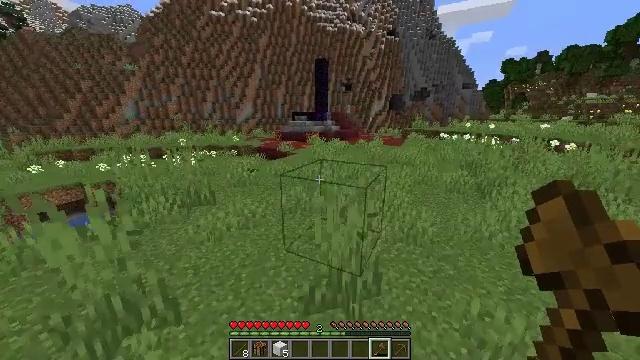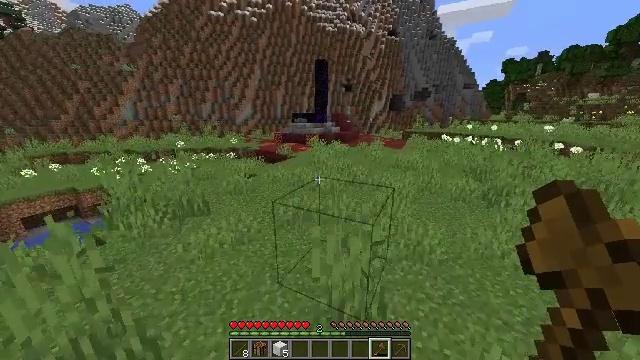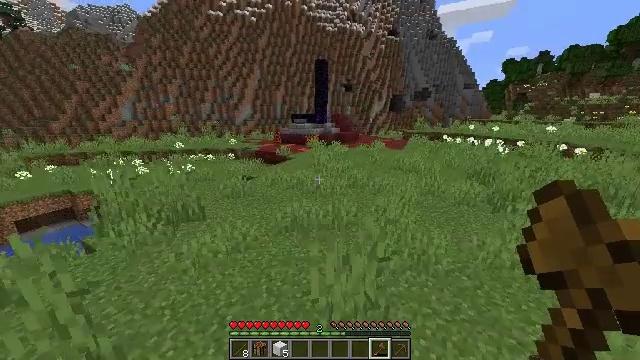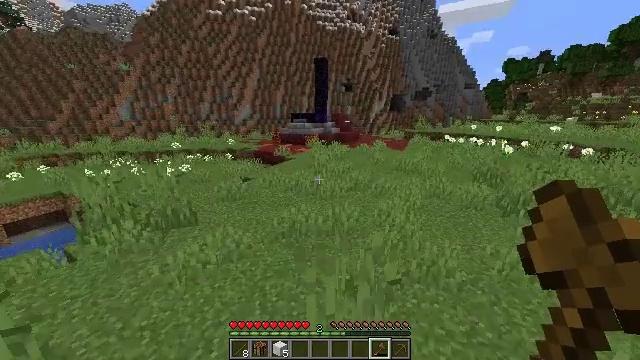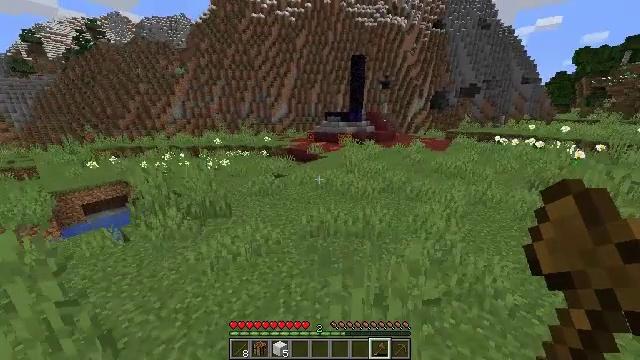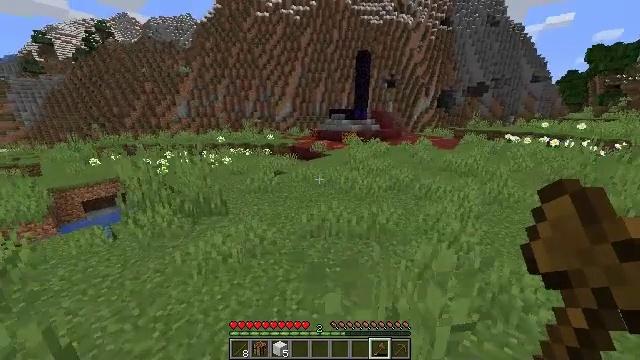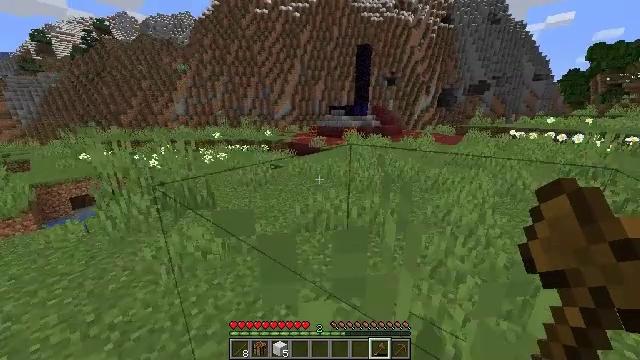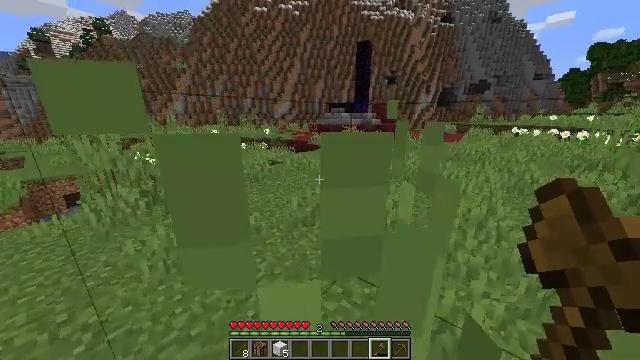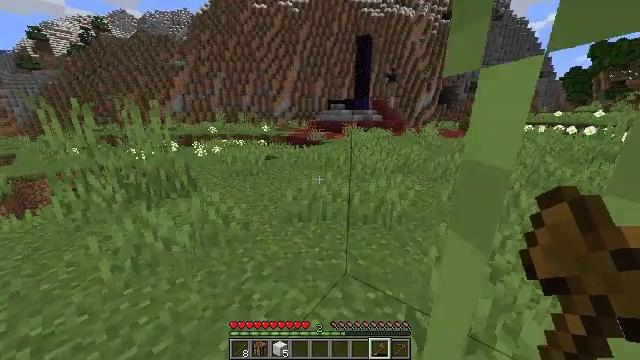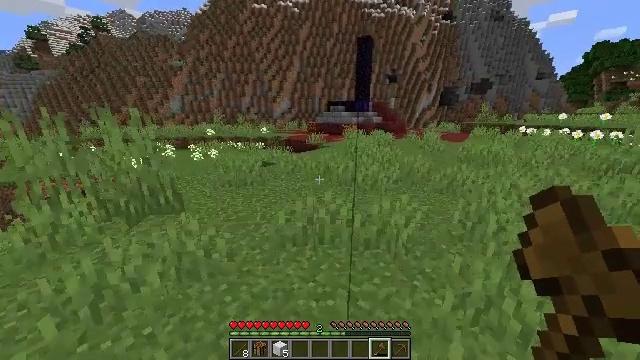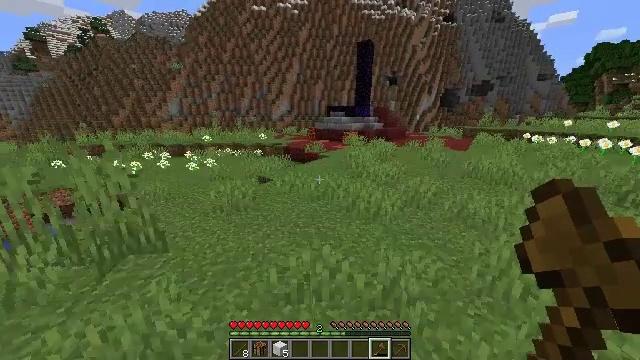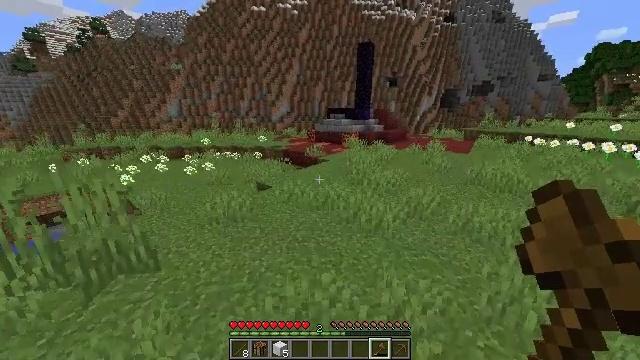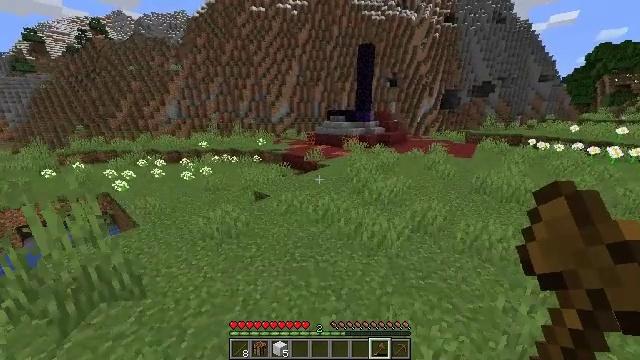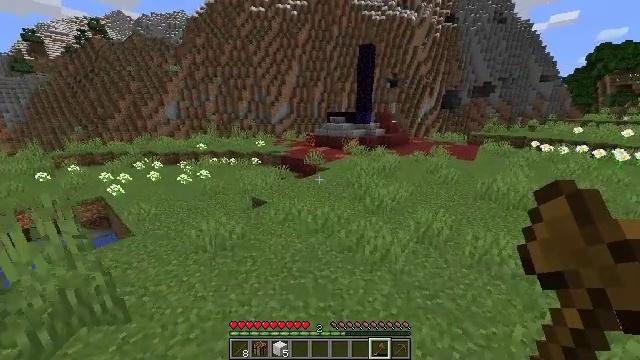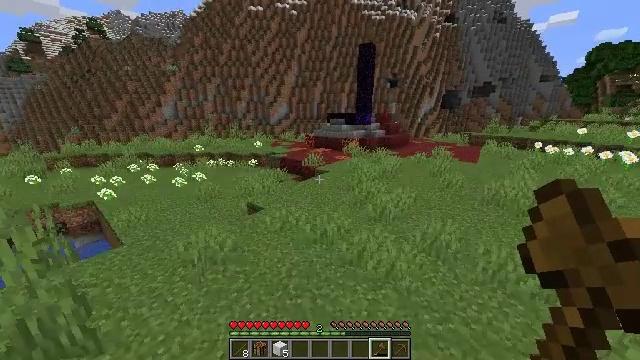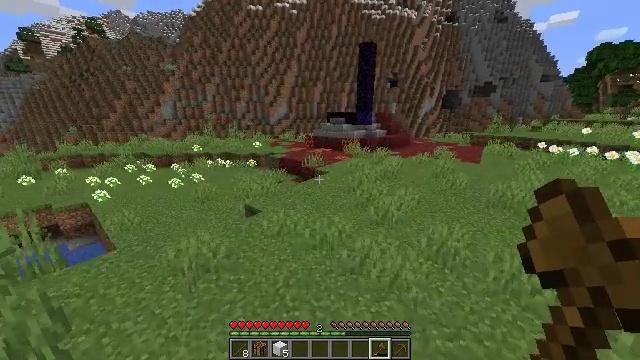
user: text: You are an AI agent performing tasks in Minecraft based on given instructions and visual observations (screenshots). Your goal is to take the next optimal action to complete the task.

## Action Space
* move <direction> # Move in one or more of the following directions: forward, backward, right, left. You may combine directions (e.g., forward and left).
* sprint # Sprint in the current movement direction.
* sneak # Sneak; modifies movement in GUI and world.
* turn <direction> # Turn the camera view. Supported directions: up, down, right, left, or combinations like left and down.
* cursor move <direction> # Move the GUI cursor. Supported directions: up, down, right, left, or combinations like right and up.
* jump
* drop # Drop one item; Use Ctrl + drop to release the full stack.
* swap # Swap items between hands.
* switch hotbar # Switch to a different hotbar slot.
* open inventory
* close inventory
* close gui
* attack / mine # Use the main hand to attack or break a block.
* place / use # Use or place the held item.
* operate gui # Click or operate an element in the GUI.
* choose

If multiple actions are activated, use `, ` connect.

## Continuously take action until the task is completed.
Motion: motion action
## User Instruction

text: Mine a chest to move it.
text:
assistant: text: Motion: move forward, jump
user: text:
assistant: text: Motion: move forward
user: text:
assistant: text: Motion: move forward
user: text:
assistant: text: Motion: move forward, turn left
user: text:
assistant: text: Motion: move forward, turn left
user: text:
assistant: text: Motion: move forward
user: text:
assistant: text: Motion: move forward
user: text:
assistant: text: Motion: move forward
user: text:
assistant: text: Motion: move forward, jump
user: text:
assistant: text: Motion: move forward, jump
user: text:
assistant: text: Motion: move forward, jump
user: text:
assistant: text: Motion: move forward, jump
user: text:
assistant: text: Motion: move forward, jump
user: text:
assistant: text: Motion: move forward, jump
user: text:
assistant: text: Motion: move forward
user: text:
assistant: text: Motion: move forward
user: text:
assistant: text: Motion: move forward
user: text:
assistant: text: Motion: move forward, turn right
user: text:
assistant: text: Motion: move forward
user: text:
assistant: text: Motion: move forward
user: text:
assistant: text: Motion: move forward
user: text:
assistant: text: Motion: move forward, jump
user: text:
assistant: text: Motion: move forward, jump
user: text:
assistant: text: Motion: move forward, jump
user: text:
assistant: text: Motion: move forward, turn right, jump
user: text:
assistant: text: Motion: move forward, jump
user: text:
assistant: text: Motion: move forward
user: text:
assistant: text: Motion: move forward
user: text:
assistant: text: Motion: move forward
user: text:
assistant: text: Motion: move forward